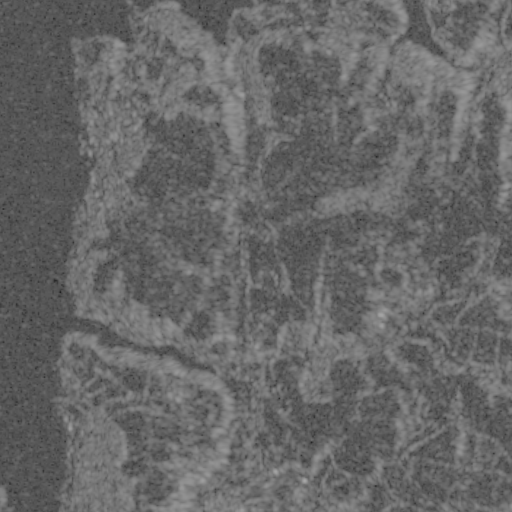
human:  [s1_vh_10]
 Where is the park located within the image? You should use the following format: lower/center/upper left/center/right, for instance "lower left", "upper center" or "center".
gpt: The park is located in the lower center of the image.
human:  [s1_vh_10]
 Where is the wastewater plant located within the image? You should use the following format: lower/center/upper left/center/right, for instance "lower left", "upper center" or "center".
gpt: The wastewater plant is located in the lower center of the image.
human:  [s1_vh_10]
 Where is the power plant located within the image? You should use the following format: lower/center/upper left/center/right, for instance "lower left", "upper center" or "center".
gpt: There is no power plant in the image.

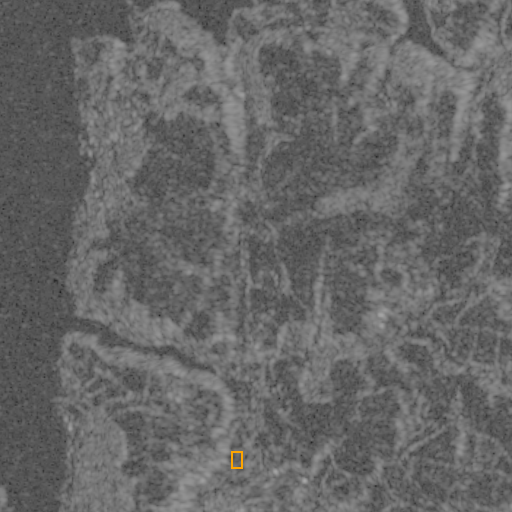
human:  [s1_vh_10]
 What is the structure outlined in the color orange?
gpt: The structure outlined in orange is a park.
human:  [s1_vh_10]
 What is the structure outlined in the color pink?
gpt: There is no pink outline.